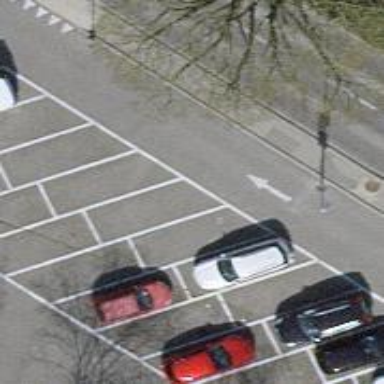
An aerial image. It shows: Parking area with surface.